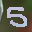
Label: 5